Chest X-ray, AP view. Patient: 77 years old, sex M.
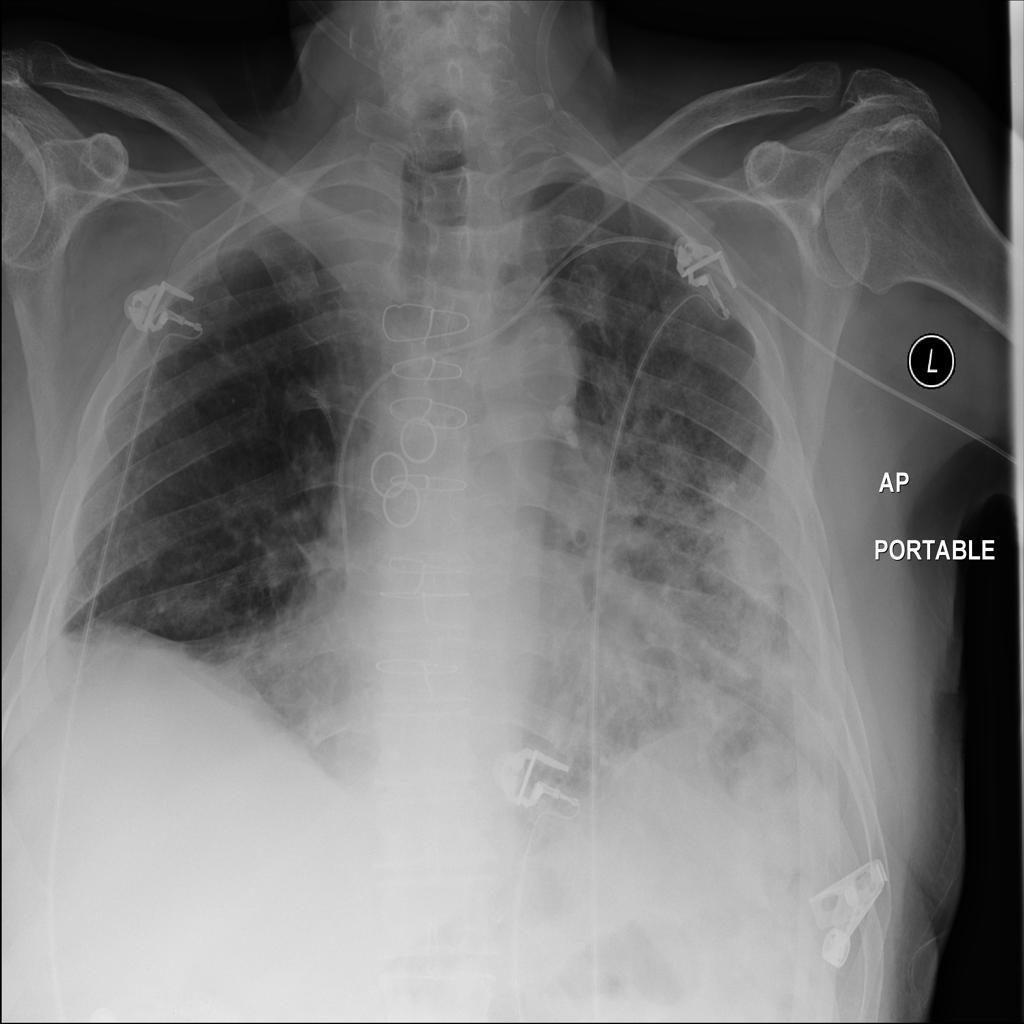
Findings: Atelectasis, Infiltration